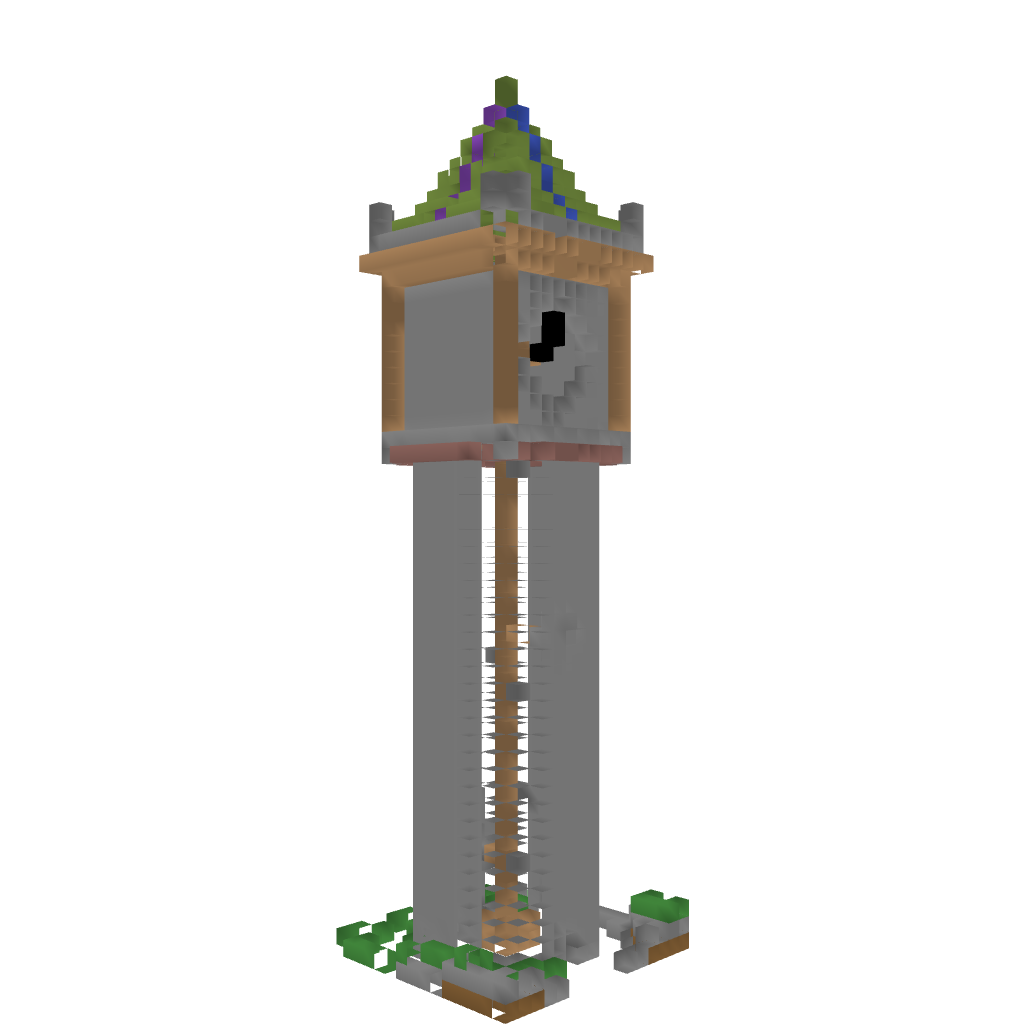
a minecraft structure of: Clocktower good quality